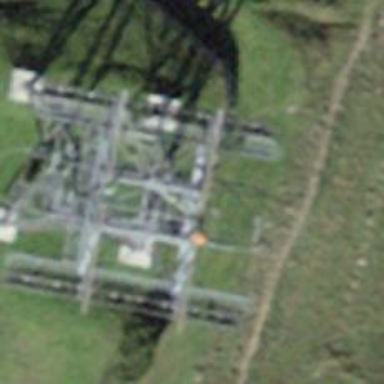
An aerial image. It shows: Cable car system.